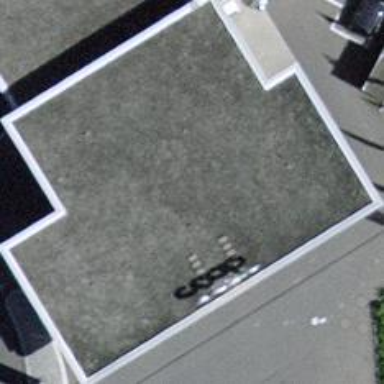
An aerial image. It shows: Roofed fuel facility.